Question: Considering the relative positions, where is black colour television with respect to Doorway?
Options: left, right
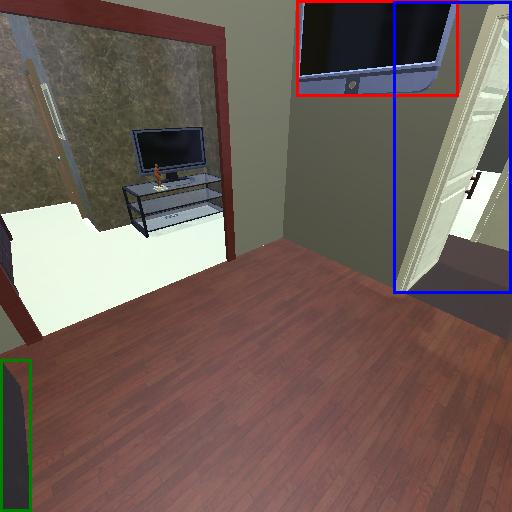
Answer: left